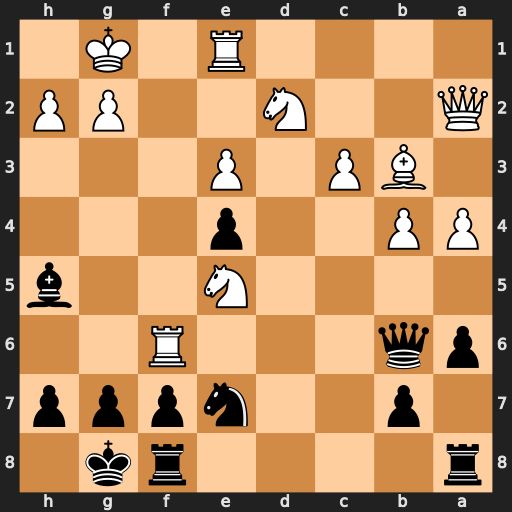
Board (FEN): r4rk1/1p2nppp/pq3R2/4N2b/PP2p3/1BP1P3/Q2N2PP/4R1K1
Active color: b
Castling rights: -
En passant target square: -
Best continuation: Qxf6 Nd7 Qxc3